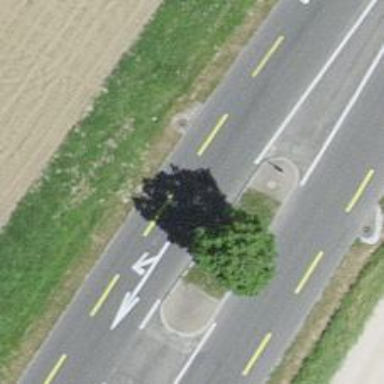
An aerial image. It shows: Traffic calming island.